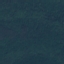
Land use / land cover class: Forest